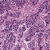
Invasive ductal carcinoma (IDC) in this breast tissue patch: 1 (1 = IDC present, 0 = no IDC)